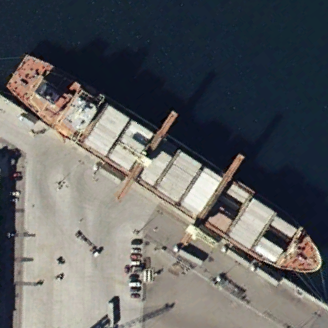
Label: Cargo_ship